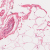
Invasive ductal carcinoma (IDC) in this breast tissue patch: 0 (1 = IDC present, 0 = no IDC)